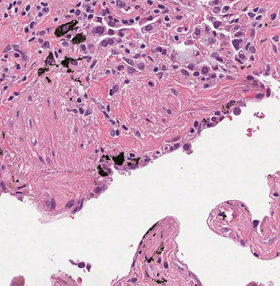
Tumor epithelial tissue: no
Tumor-associated stroma tissue: yes
Normal tissue: no